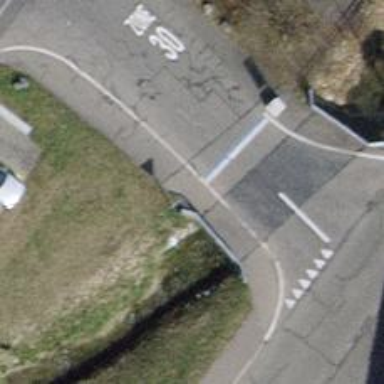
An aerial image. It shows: Sidewalk on asphalt footway bridge.